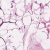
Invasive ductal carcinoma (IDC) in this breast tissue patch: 0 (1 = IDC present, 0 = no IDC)